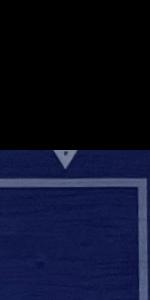
Label: Empty